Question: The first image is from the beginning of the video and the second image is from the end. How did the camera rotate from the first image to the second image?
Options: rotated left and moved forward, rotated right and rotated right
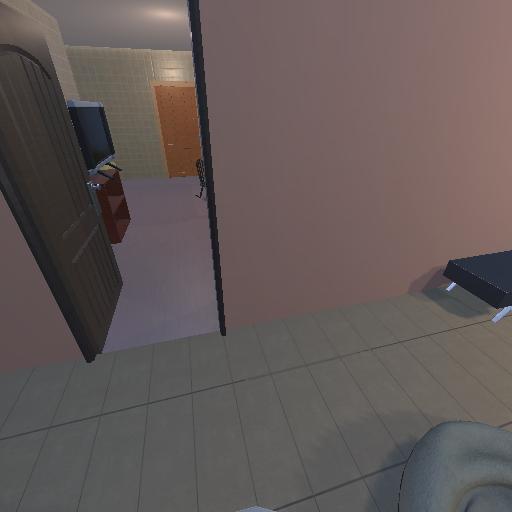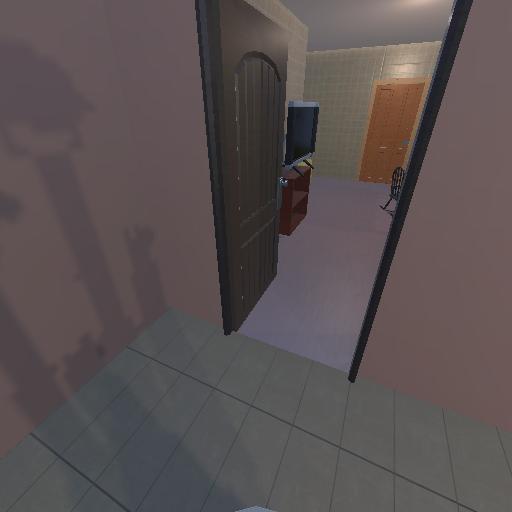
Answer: rotated left and moved forward